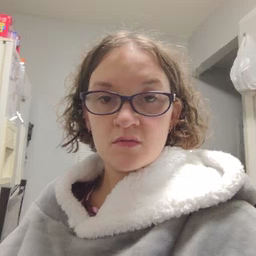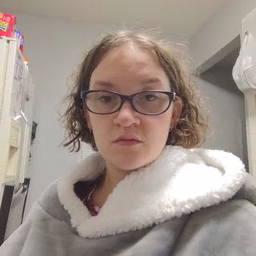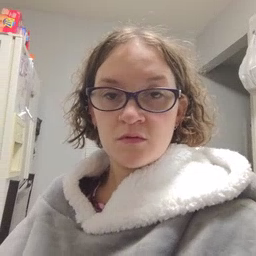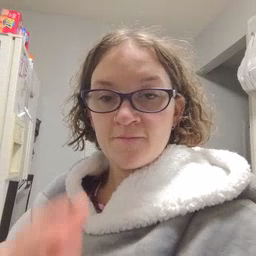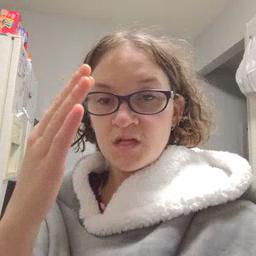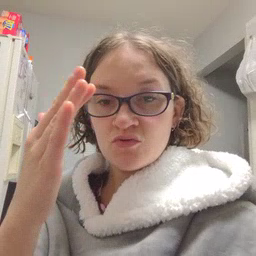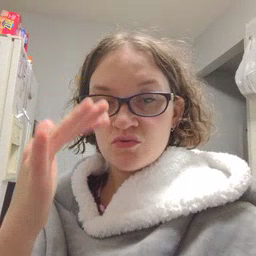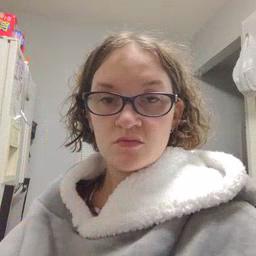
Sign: finger